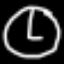
Label: clock